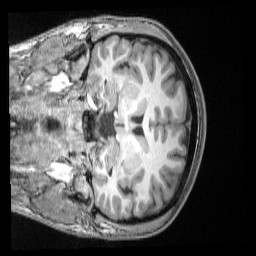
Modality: T1w
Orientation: coronal
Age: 20
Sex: male
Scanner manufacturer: siemens
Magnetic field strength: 3 T
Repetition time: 2 s
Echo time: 0.00339 s